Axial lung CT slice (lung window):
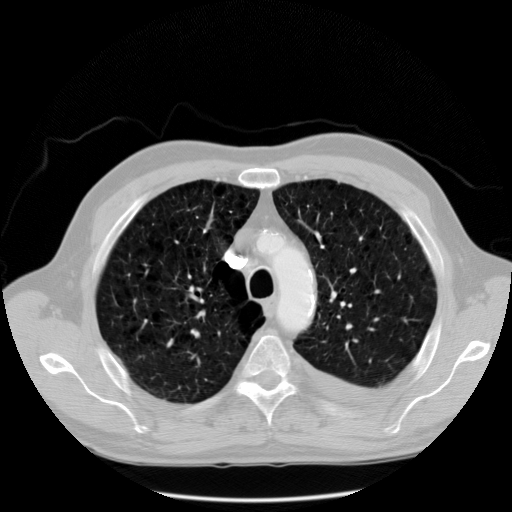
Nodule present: no